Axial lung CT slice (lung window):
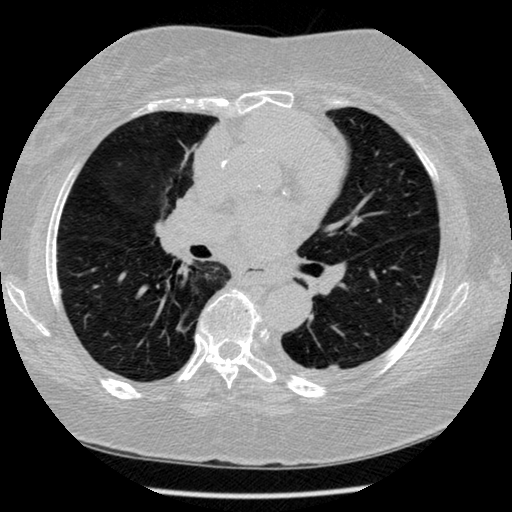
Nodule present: no